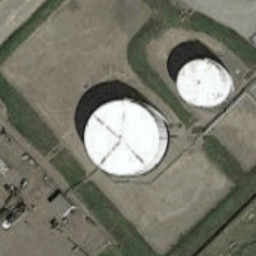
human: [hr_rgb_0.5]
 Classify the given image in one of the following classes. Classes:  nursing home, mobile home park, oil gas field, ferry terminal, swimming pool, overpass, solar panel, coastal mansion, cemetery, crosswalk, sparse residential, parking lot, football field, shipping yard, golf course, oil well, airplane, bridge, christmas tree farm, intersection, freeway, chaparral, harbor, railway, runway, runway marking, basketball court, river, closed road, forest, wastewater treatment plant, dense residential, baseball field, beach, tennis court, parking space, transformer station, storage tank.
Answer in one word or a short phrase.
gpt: storage tank